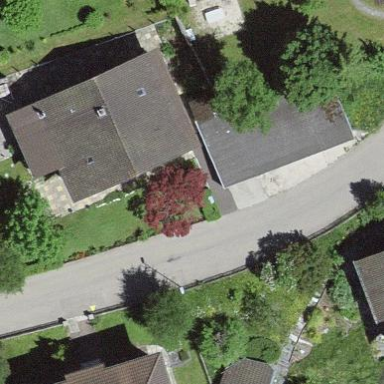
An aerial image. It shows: Gabled roof on residential building.